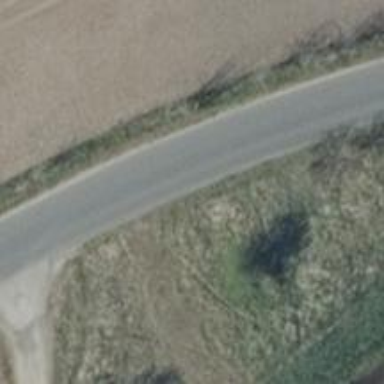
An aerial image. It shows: Unclassified road with asphalt surface.